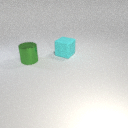
large green metal cylinder to the left of large cyan rubber cube